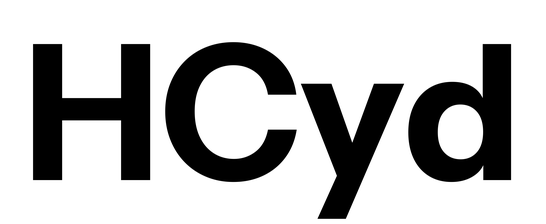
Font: InstrumentSans_Bold